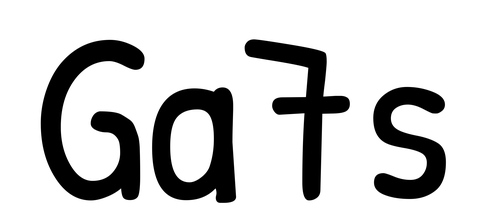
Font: PatrickHand-Regular